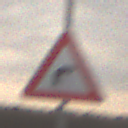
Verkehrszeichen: KurveRechts
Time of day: MorningAfternoon
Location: Outdoor (Nature)
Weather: Overcast
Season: NotSpecified
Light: Natural